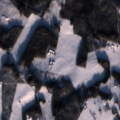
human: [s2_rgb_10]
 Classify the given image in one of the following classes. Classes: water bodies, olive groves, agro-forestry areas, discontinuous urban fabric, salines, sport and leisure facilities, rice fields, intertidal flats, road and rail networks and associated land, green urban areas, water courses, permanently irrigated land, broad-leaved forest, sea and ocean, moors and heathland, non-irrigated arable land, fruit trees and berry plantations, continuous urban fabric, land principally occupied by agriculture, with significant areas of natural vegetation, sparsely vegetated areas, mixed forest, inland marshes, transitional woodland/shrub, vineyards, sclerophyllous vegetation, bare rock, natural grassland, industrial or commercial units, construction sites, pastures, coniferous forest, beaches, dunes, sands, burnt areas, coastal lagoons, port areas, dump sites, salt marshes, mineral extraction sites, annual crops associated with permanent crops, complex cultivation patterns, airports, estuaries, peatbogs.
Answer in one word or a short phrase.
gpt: non-irrigated arable land, land principally occupied by agriculture, with significant areas of natural vegetation, coniferous forest, mixed forest, transitional woodland/shrub